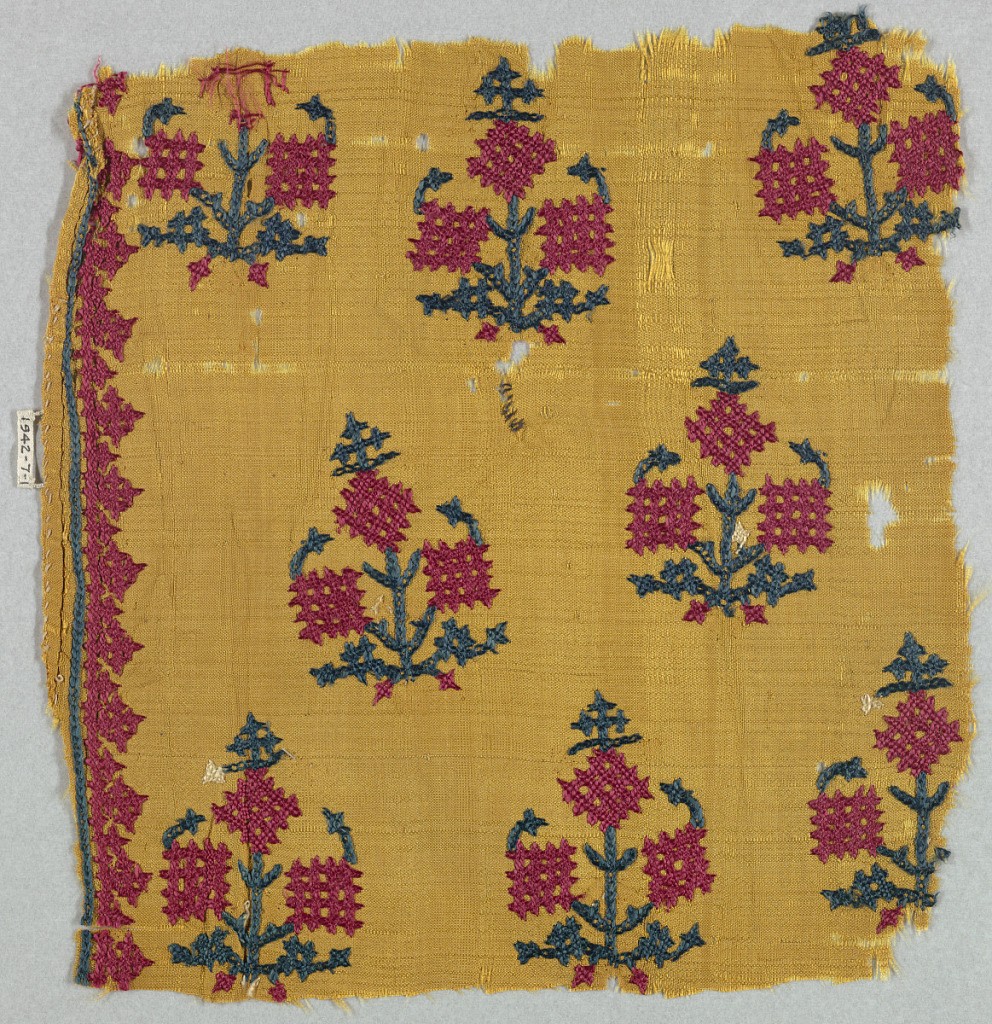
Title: Fragment
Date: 18th century
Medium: silk Technique: surface stitch embroidery
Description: Conventionalized flowering sprays arranged as detached motifs. Narrow border on one side.